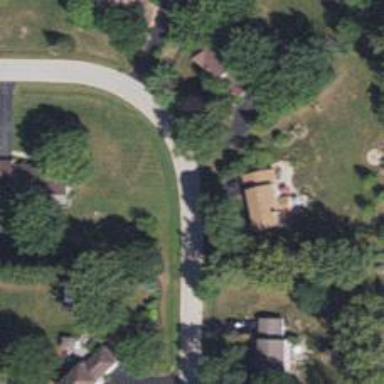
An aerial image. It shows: Driveway.